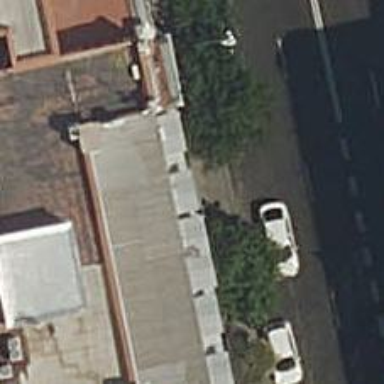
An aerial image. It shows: Music venue.